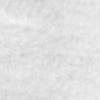
Label: no_change